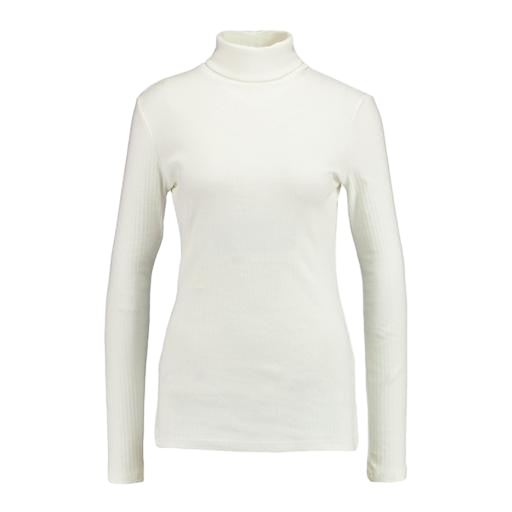
white polo-neck top, high-neck ribbed-jersey t-shirt, high-neck top, white background